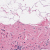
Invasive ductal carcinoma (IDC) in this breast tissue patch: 0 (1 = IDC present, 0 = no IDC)